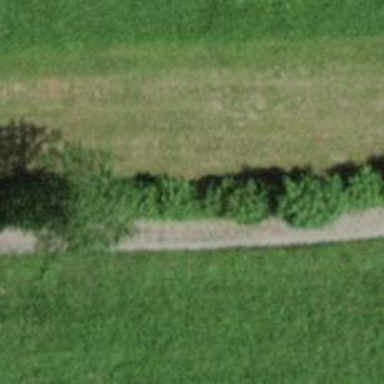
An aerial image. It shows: Shrub in its natural environment.